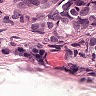
Metastatic tissue present: yes